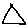
Label: triangle